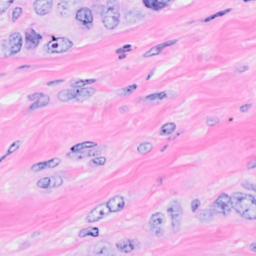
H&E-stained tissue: Breast